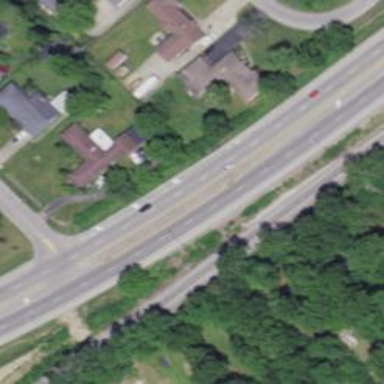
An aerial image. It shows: Asphalt road classified as trunk highway.